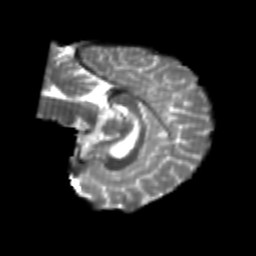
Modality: T2w
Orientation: sagittal
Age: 22
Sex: female
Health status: healthy
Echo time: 0.074 s